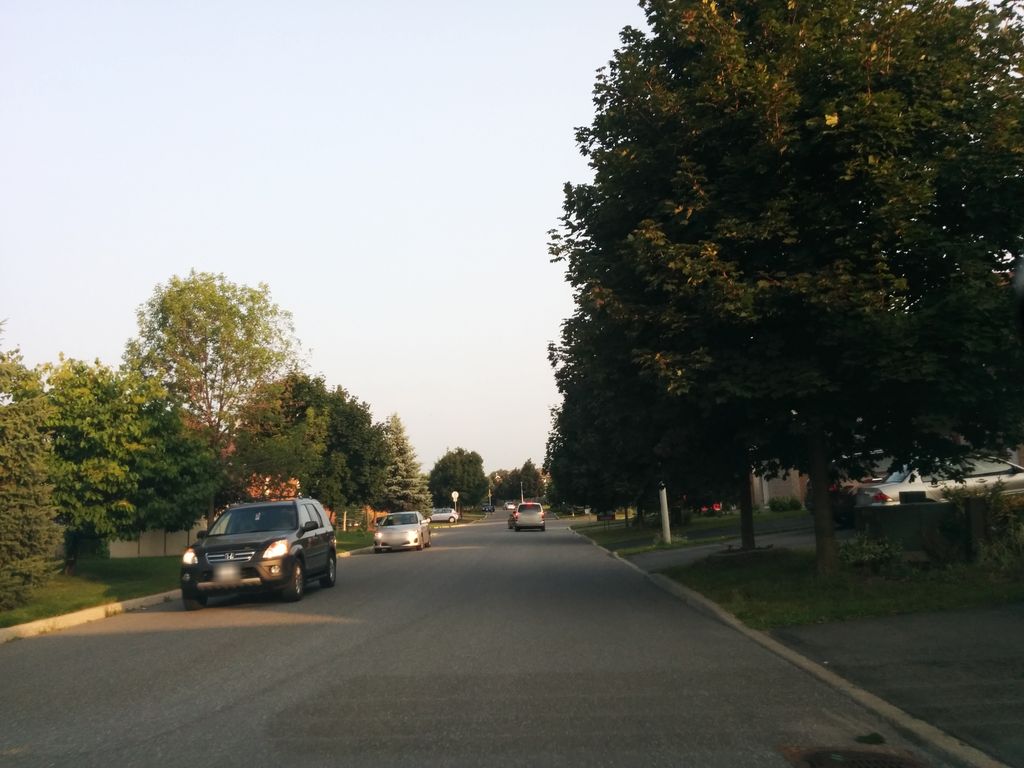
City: ottawa-gatineau